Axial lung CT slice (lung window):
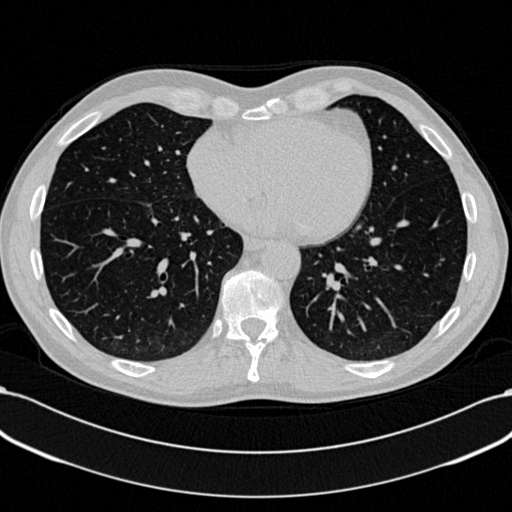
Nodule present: no